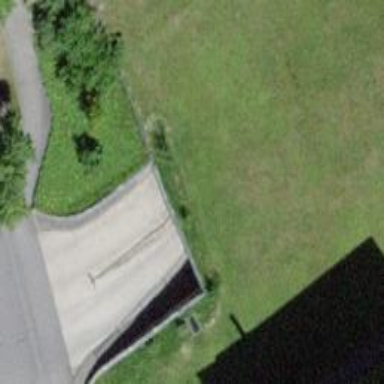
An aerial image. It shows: Parking entrance.